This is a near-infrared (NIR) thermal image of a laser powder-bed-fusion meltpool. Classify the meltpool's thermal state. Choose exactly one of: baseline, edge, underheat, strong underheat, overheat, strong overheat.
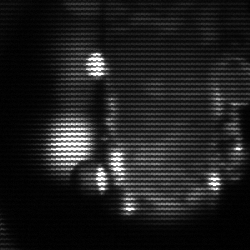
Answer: strong underheat